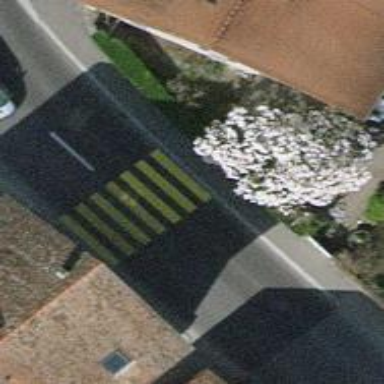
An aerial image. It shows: Uncontrolled crossing on the road.